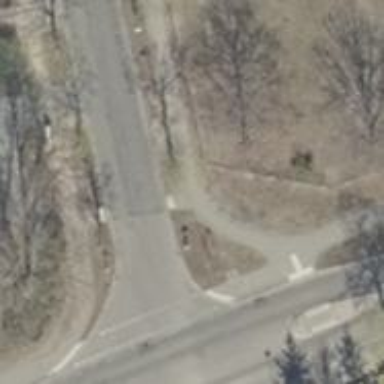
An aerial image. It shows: Unmarked crossing on the road.